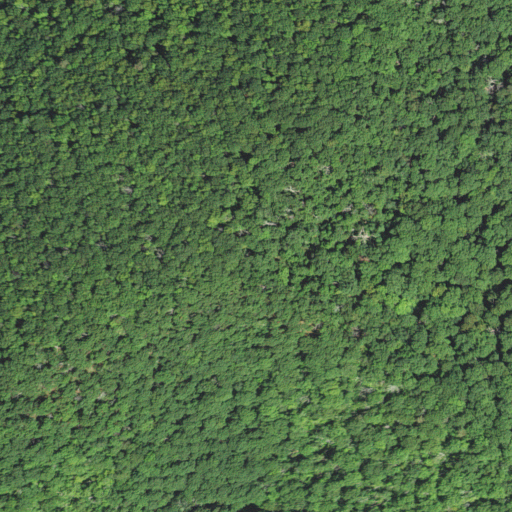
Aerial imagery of mountain in Virginia named Gordons Peak containing deciduous forest and mixed forest